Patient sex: M
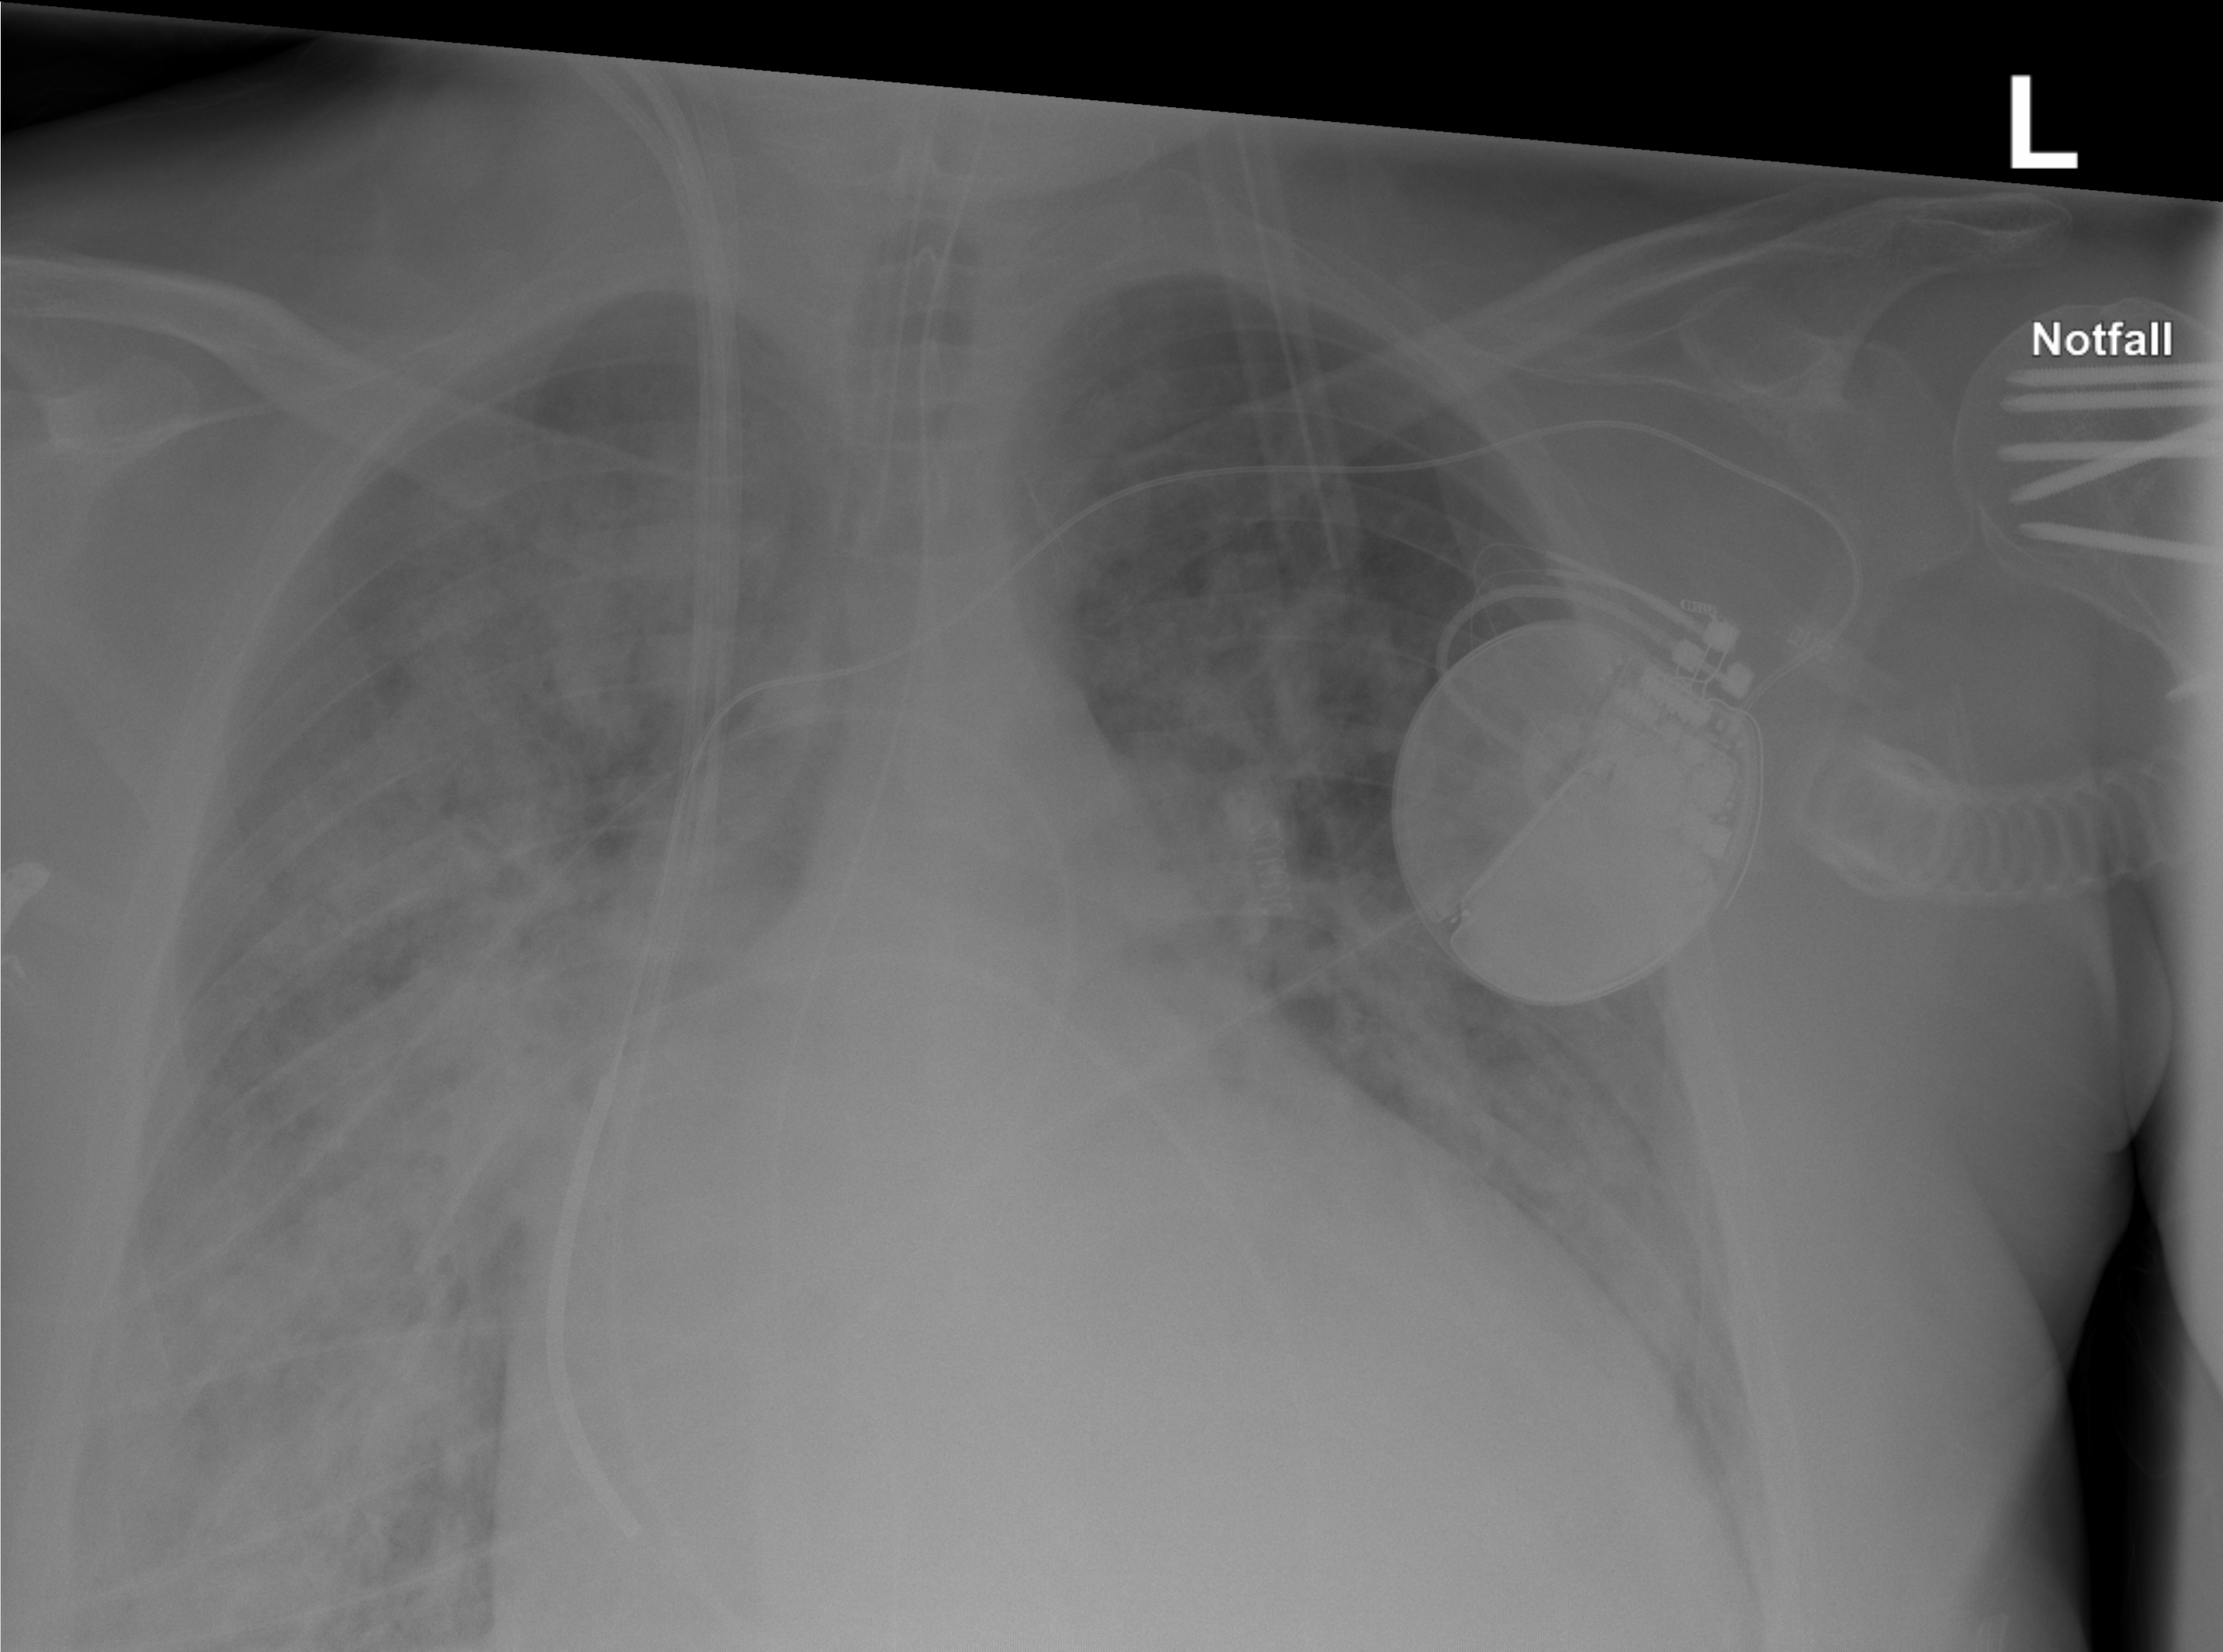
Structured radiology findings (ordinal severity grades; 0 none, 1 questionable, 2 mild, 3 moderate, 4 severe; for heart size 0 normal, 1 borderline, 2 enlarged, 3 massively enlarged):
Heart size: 3
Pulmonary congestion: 3
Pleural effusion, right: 2
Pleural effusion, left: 0
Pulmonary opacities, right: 4
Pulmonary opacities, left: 3
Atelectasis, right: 2
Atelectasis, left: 2